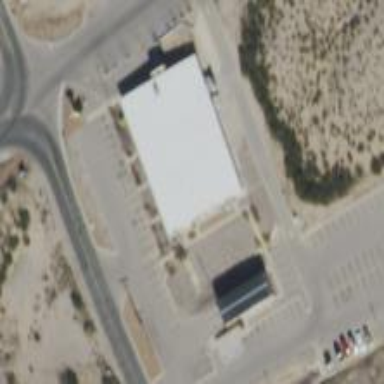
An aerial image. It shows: Clinic building offering healthcare services.